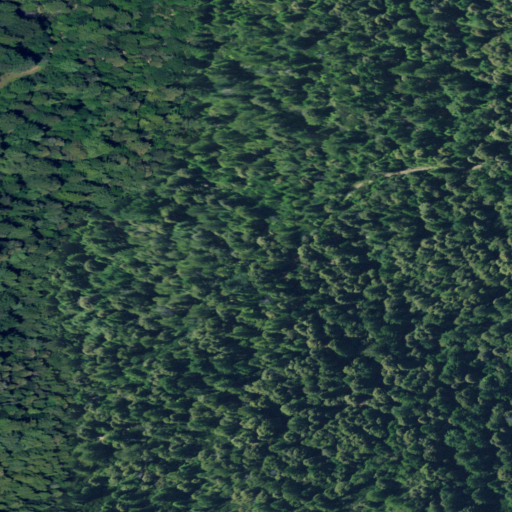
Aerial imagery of ridge(s) in California named Hardy Ridge containing evergreen forest and shrub